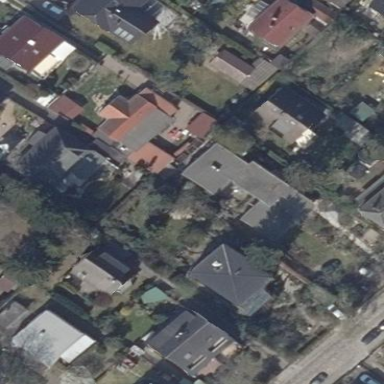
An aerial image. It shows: Detached building with flat roof.